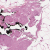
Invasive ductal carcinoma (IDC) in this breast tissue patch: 0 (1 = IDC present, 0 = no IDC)